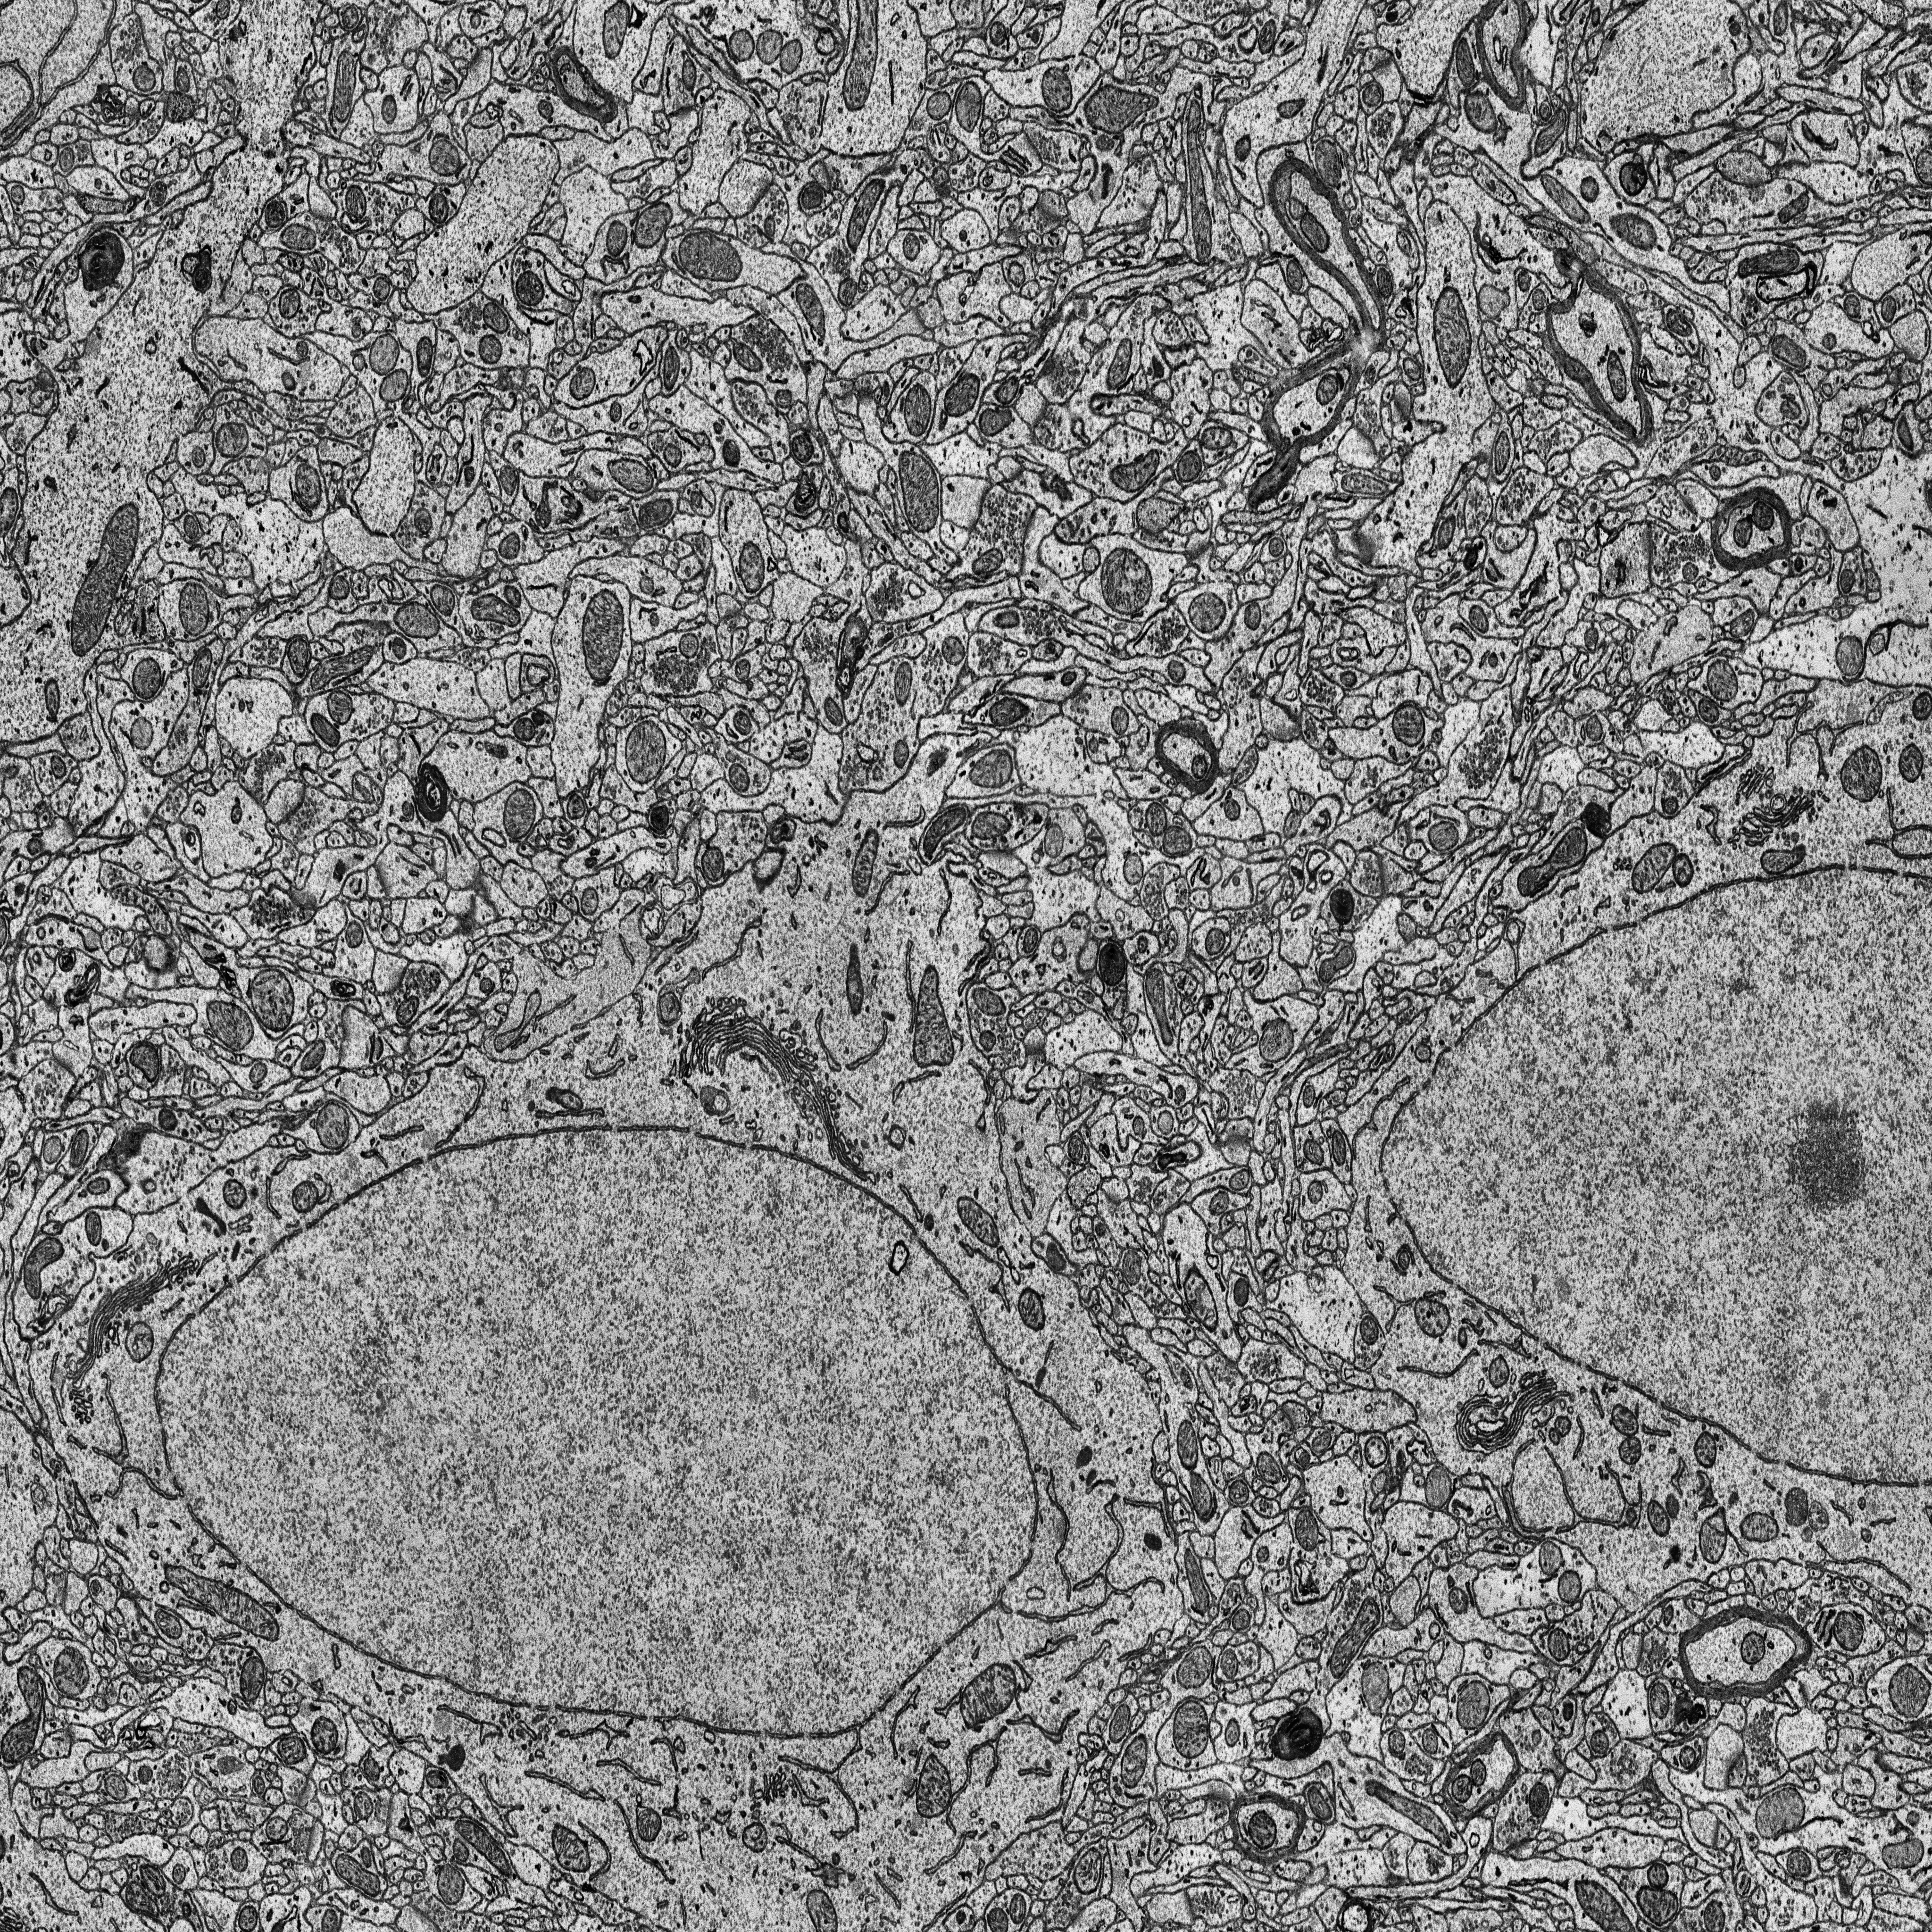
Electron microscopy slice of rat cortex tissue
Slice depth (z): 352
Mitochondria instances in slice: 365